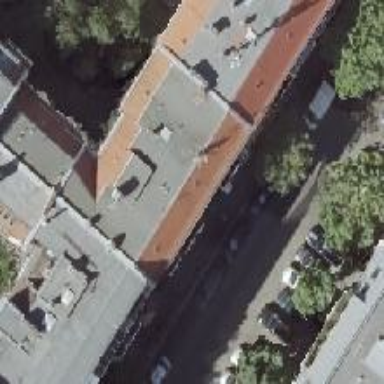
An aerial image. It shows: Grey apartment building with gambrel roof made of red roof tiles.